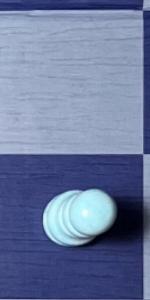
Label: Pawn_White